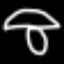
Label: mushroom